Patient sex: F
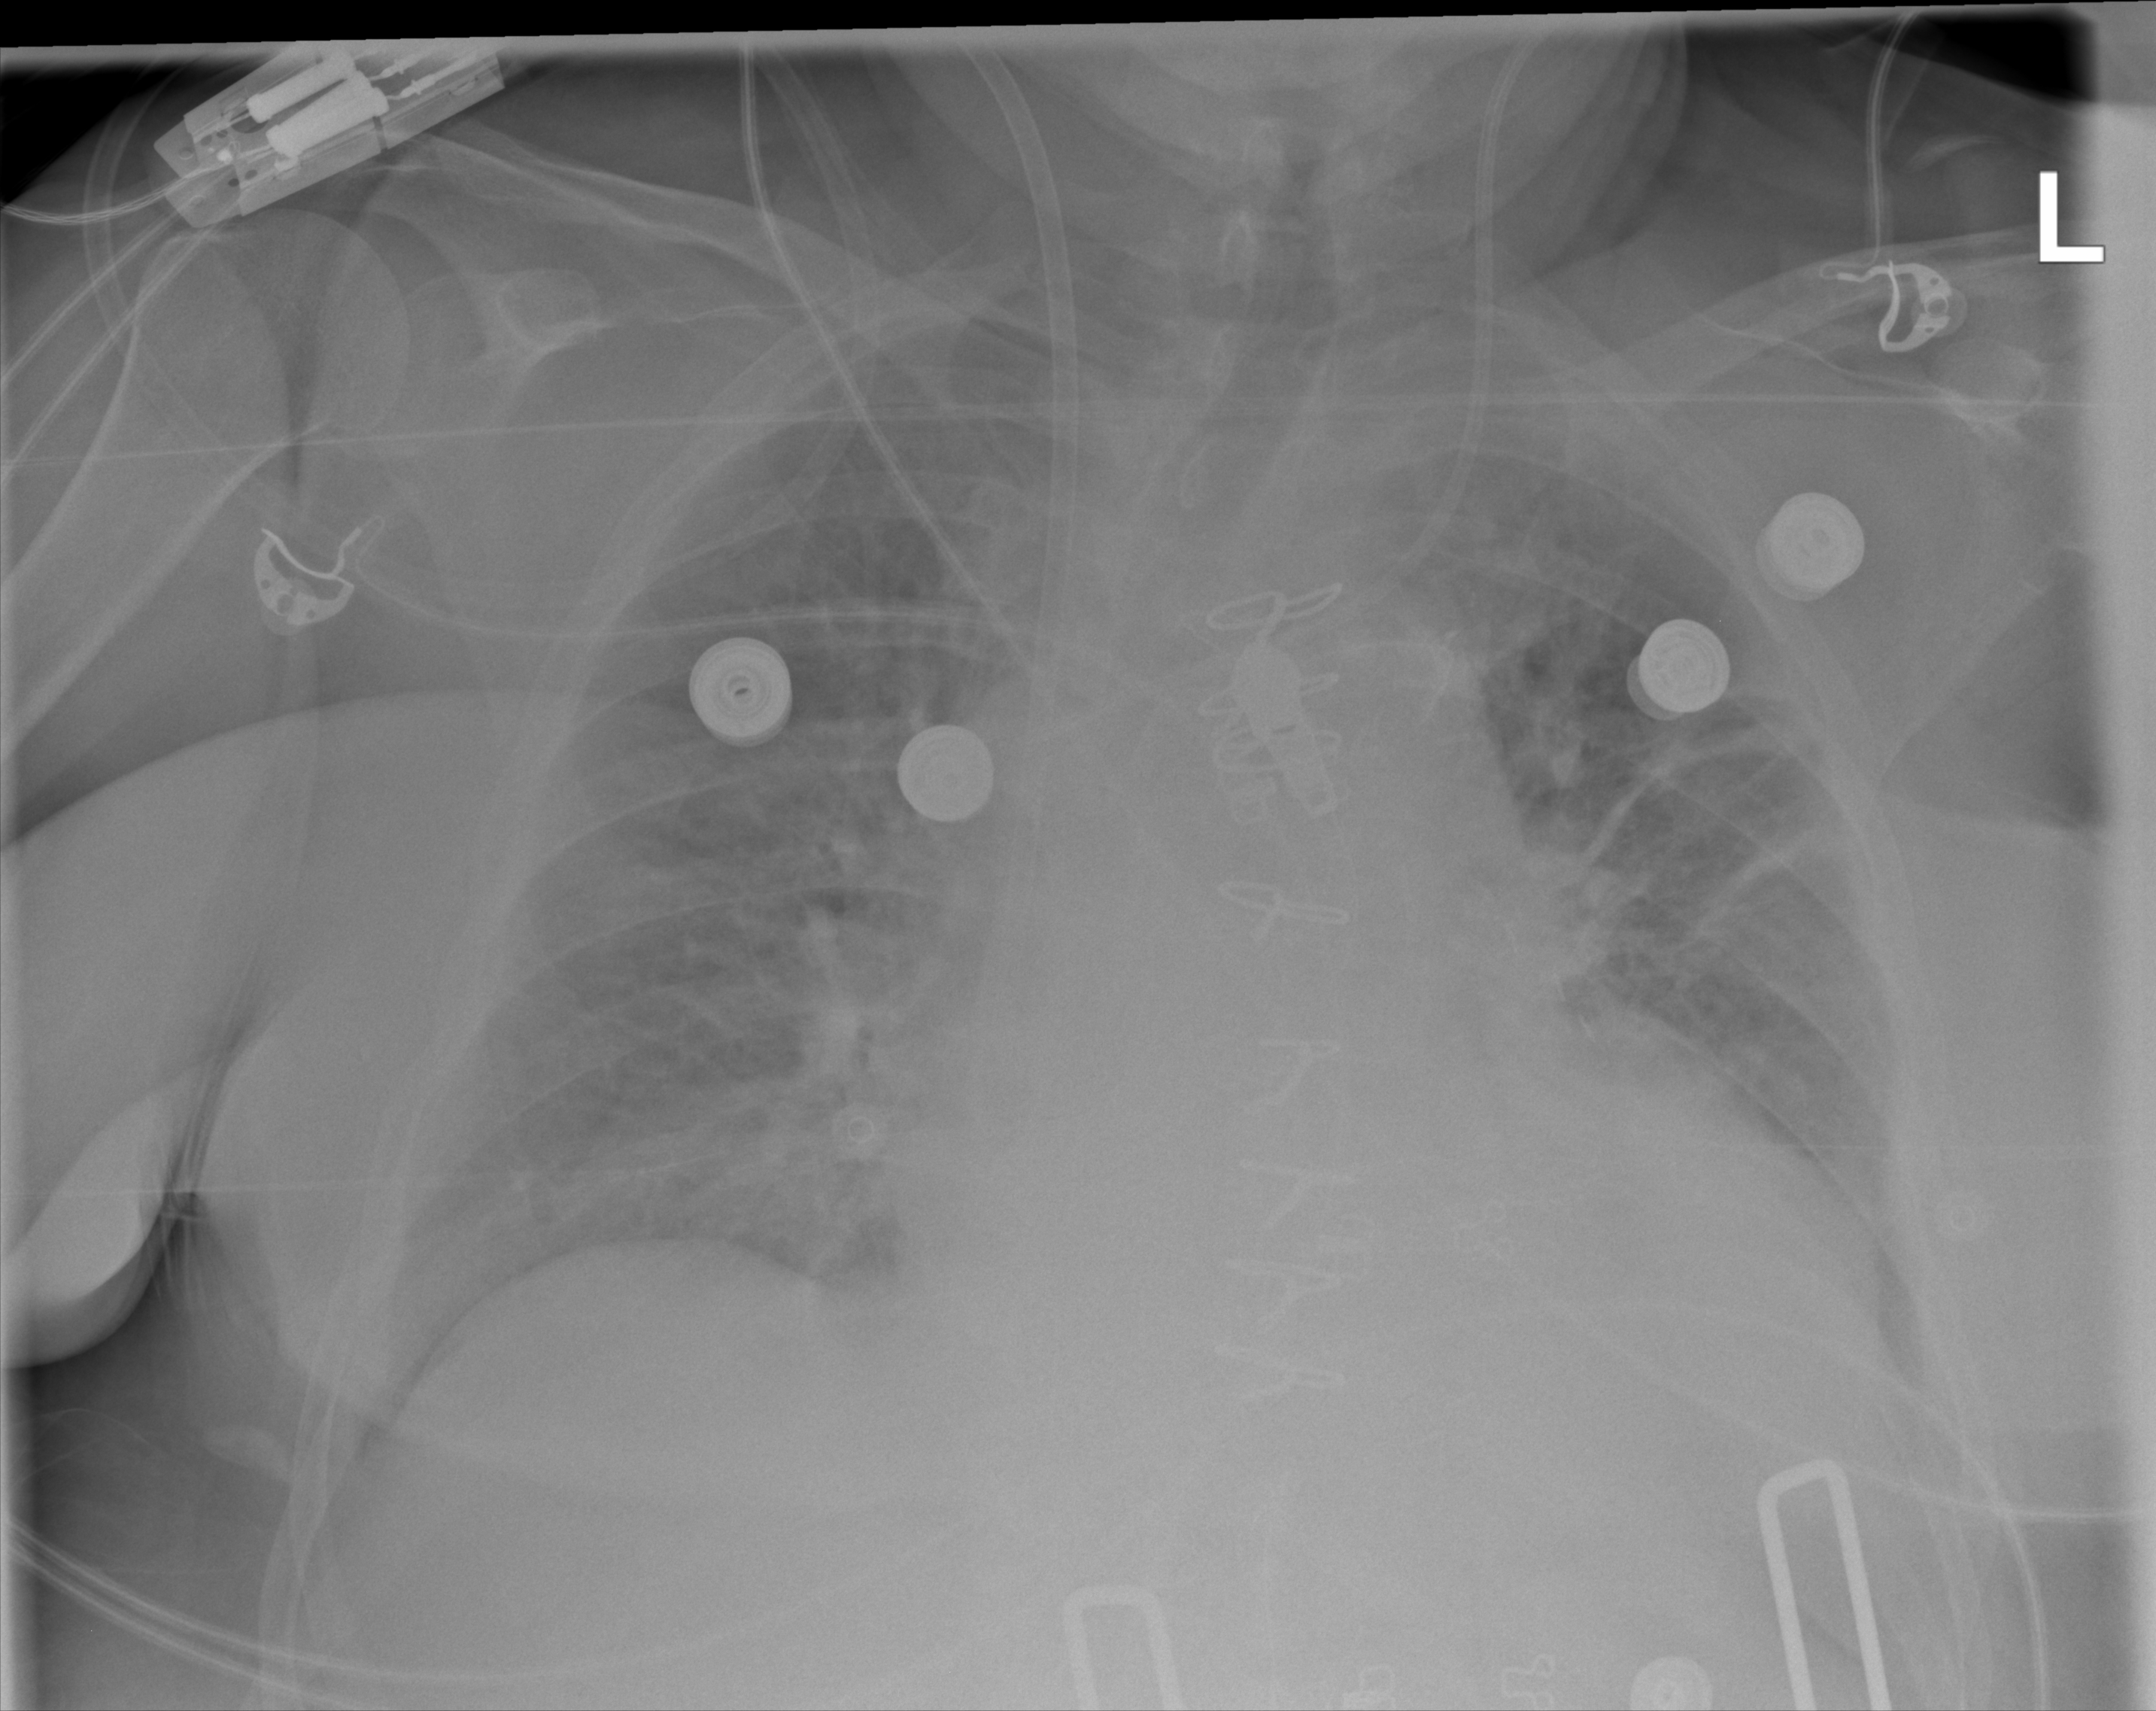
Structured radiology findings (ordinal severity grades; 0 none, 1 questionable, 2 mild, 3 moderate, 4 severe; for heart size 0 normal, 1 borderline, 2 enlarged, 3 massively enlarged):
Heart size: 2
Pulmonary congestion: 2
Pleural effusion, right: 0
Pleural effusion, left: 1
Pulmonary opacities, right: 2
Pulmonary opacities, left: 2
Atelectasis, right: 2
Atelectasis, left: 3